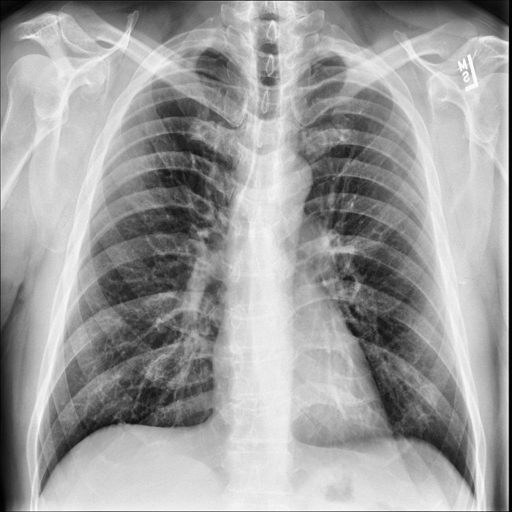
Finding: NORMAL